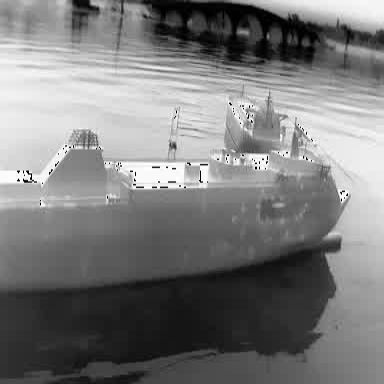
There are two objects shown in the infrared image, including a liner, and a container_ship.